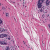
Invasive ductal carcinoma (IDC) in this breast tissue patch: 0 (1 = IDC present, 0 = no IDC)